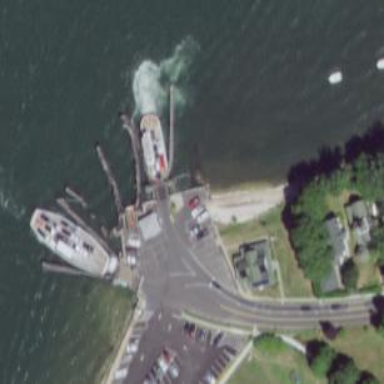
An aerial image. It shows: Primary ferry.